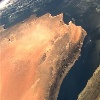
Label: land